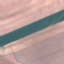
Land use / land cover class: AnnualCrop